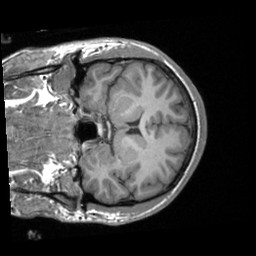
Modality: T1w
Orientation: coronal
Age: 18
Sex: male
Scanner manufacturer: siemens
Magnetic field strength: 3 T
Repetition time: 1.9 s
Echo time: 0.00226 s